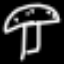
Label: mushroom